Interaction volume radius: 5 \u00c5
Interaction volume height: 10 \u00c5
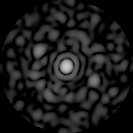
Disorder parameter: 0.8566